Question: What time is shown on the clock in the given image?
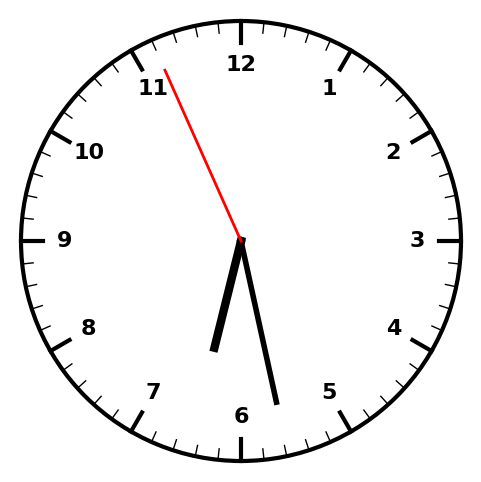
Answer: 06:27:56